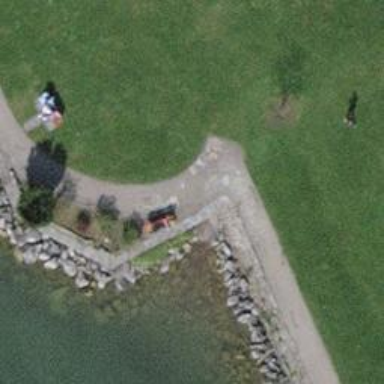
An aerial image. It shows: Red bench.